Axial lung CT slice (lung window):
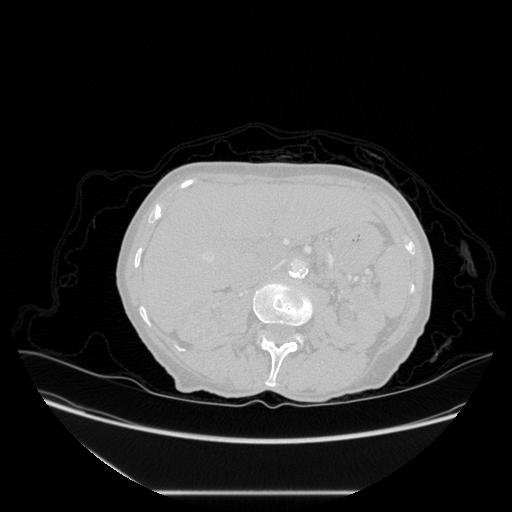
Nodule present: no